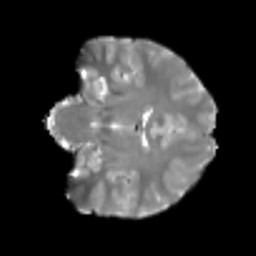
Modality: T2w
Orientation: coronal
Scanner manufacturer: siemens
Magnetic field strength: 3 T
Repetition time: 4 s
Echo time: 0.0594 s